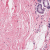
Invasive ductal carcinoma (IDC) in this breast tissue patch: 0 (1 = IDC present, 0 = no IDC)